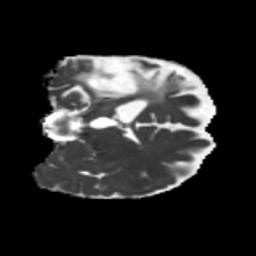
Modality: MD
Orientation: coronal
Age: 56
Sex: female
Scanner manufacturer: siemens
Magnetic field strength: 3 T
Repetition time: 5.25 s
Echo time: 0.08 s